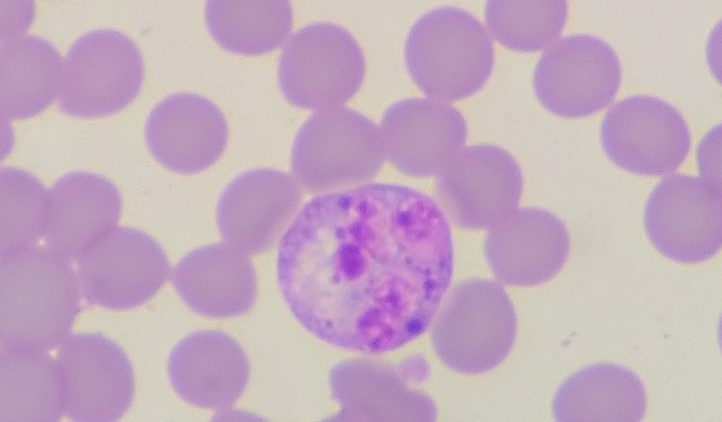
White blood cell type: Basophil